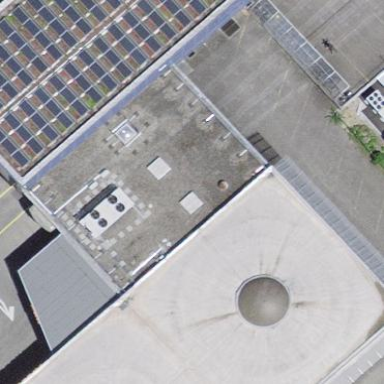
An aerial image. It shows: Building part with dome-shaped roof.